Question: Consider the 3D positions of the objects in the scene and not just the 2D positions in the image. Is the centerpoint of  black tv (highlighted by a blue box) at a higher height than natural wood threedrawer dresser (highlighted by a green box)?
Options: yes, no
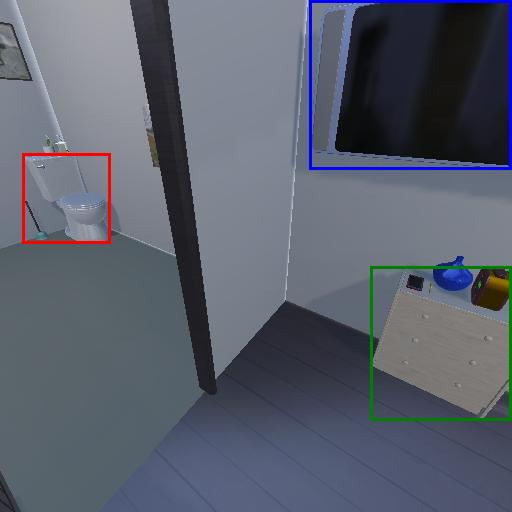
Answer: yes